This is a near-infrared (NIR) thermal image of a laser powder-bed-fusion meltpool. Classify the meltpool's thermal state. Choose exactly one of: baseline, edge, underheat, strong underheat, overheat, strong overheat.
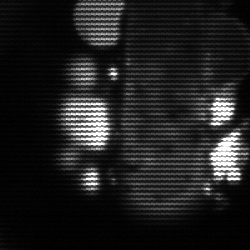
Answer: strong underheat